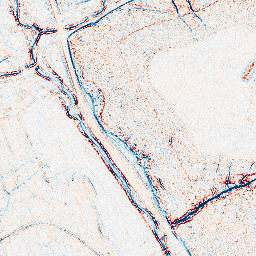
Category: edge_preserving
Decomposition family: bilateral
Decomposition parameters: d: 5
sigma_color: 150
sigma_space: 150
Upsampling method: bicubic
Upsampling parameters: scale: 4
Upsampling scale: 4